Interaction volume radius: 10 \u00c5
Interaction volume height: 20 \u00c5
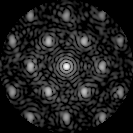
Disorder parameter: 0.4277